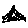
Label: circle